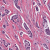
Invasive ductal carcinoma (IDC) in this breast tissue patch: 1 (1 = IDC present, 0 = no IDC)